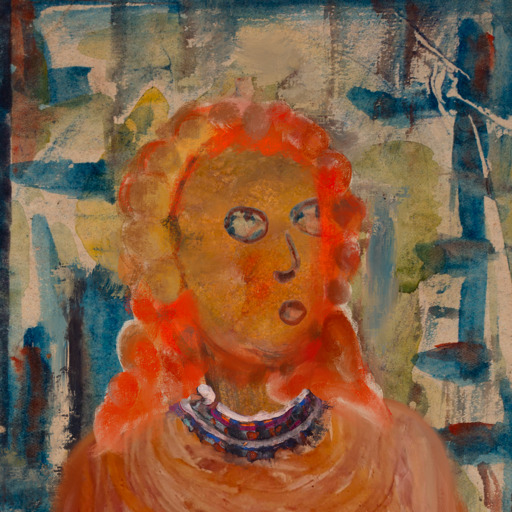
Background: Orphan, Head And Neck Side: Pipe, Face Side: Orphan, Bust: Pious_Lady, Hair Side: Rupkatha, Head Accessory: Blank, Second Necklace: Blank, Necklace: Hypocrite_1, Baby: Blank